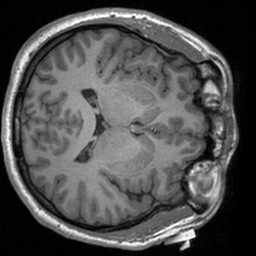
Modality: T1w
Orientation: axial
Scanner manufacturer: siemens
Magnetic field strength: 3 T
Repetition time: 1.9 s
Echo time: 0.00226 s